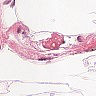
Metastatic tissue present: no